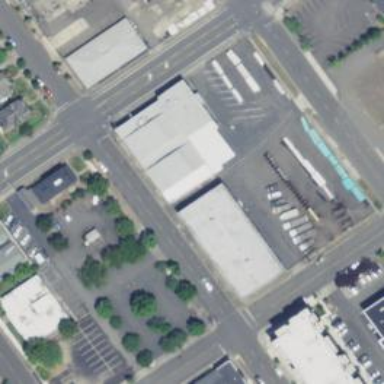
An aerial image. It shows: Industrial building.